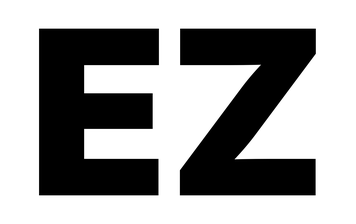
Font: Inter_Black